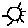
Label: sun